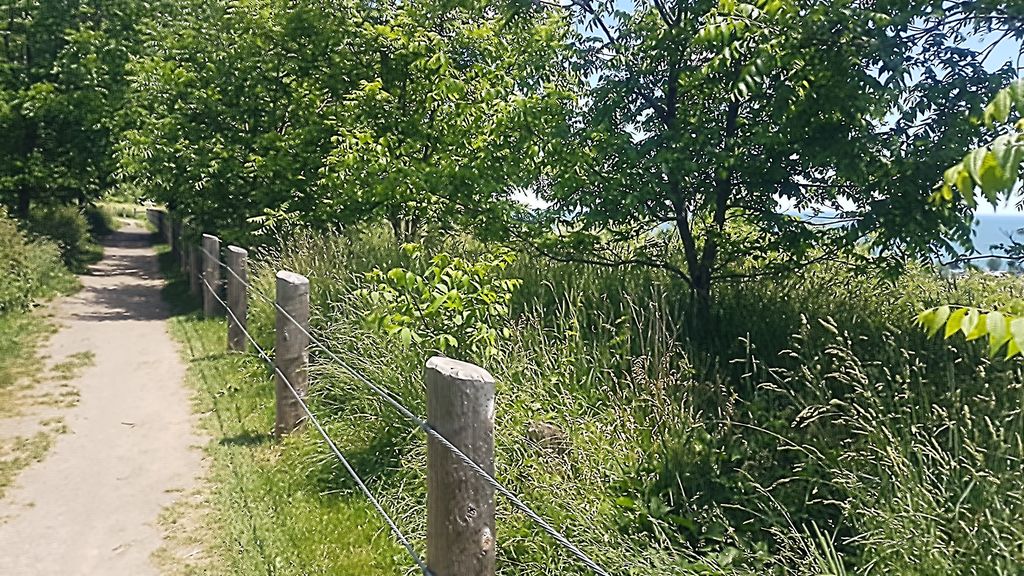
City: toronto